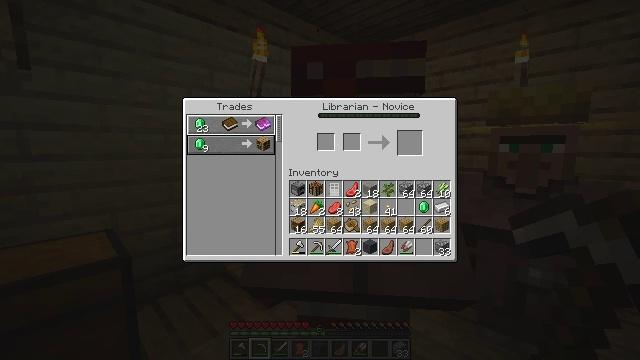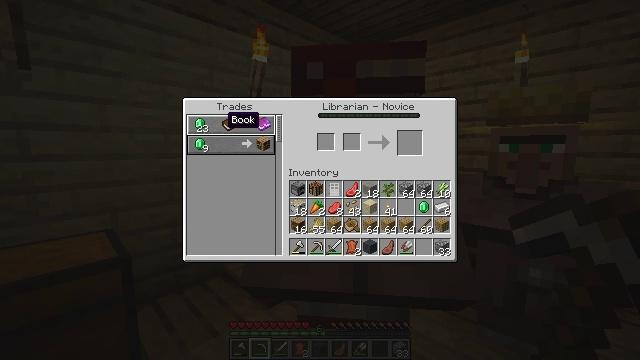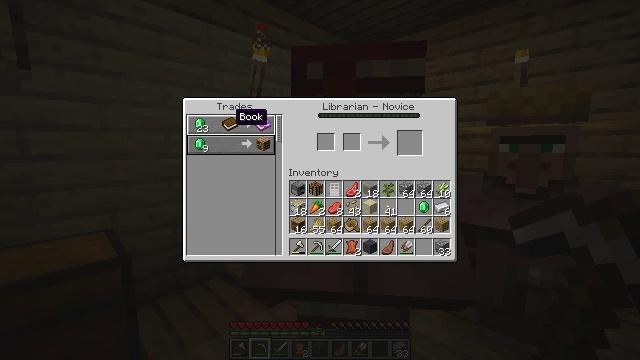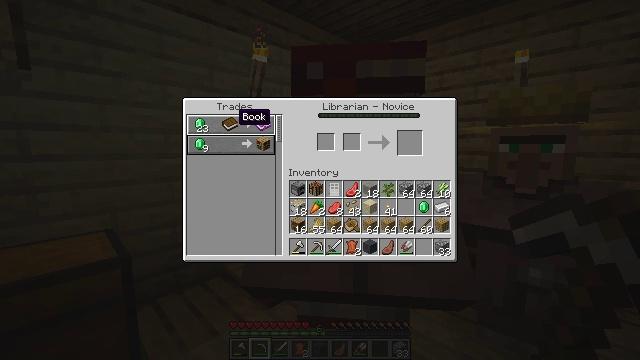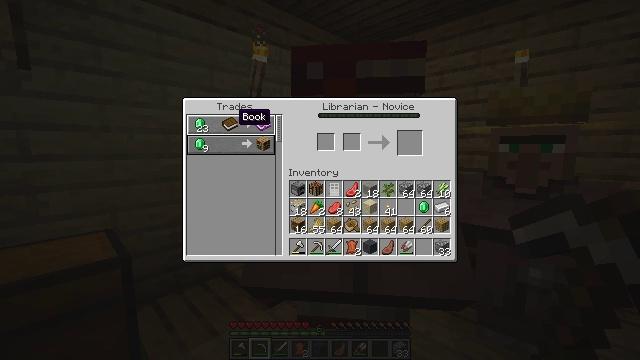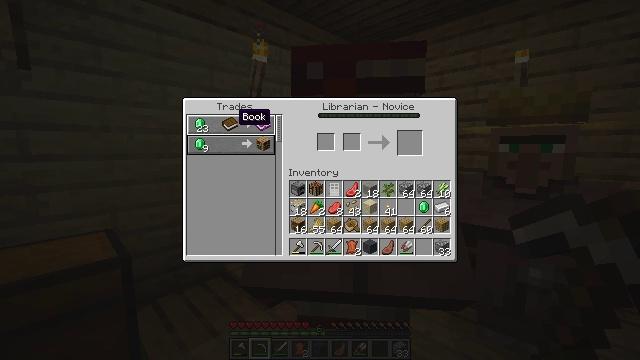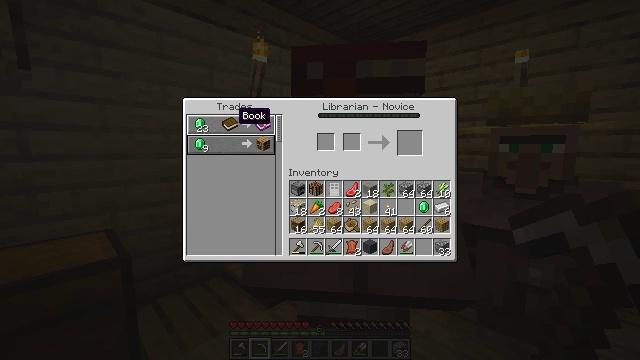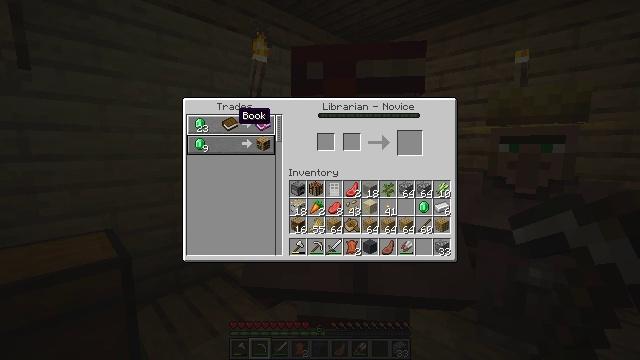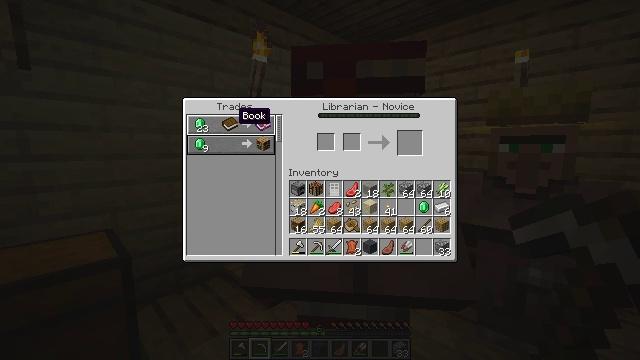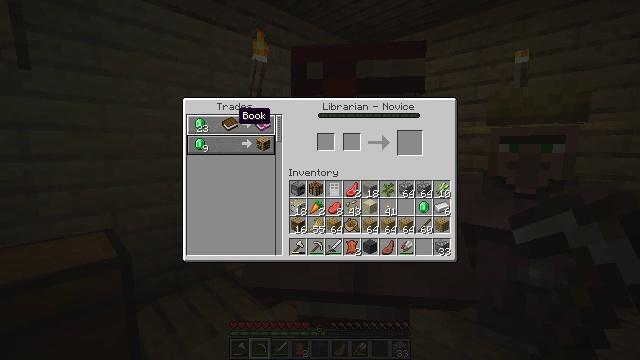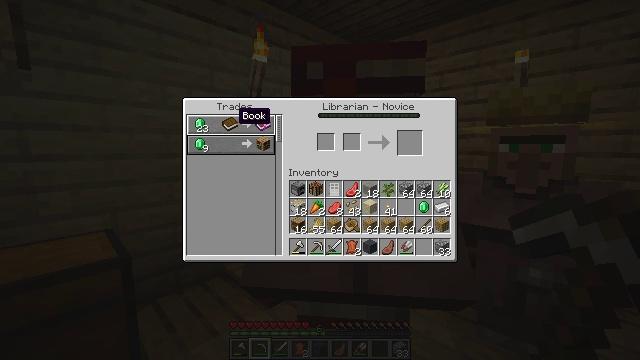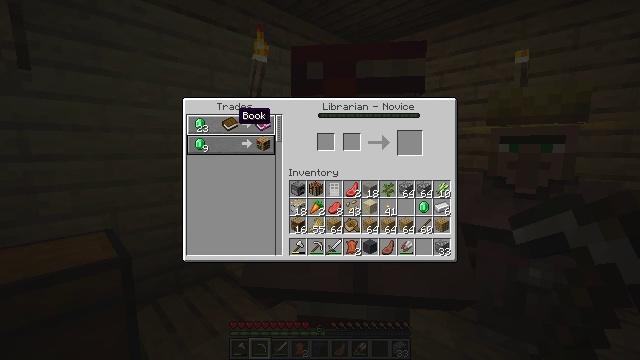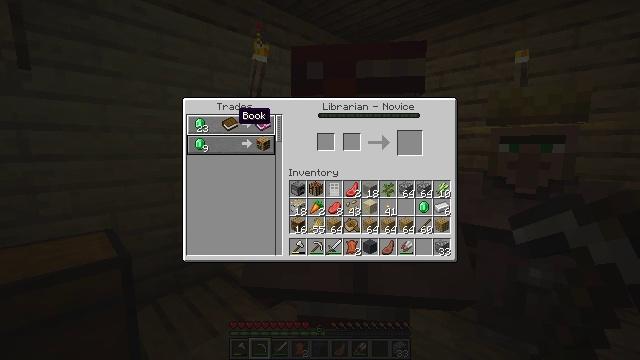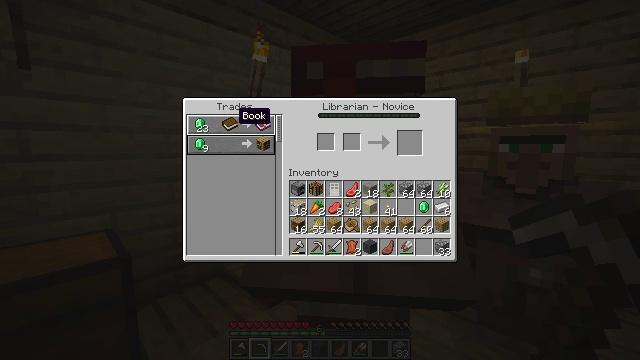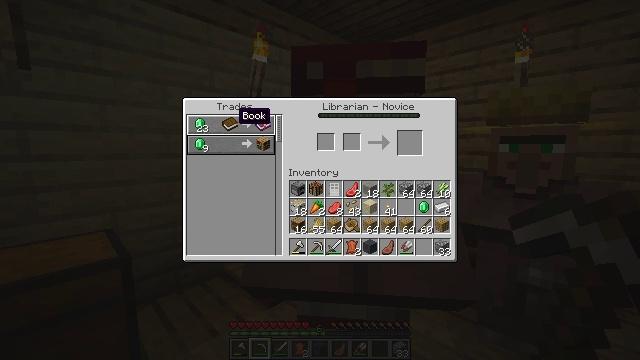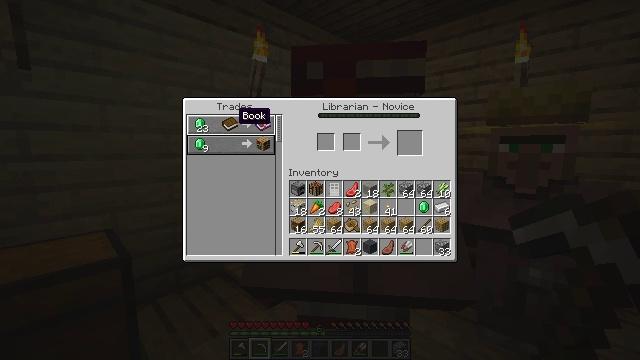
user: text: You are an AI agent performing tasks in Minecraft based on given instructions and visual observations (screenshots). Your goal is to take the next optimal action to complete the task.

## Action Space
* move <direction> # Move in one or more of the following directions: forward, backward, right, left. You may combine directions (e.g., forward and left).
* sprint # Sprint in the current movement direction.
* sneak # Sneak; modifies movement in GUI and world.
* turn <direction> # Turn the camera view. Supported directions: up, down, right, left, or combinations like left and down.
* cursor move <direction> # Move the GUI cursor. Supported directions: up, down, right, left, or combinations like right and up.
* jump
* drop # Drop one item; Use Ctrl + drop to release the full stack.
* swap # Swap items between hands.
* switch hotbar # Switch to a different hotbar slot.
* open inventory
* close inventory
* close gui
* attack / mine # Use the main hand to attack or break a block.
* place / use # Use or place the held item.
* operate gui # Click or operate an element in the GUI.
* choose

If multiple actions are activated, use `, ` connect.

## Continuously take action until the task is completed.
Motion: motion action
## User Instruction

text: Create sugar from sugarcane.
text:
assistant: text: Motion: cursor move right
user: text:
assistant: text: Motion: cursor move right
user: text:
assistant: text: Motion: no_op
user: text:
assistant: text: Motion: no_op
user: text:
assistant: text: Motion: no_op
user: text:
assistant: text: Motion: no_op
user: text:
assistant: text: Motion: no_op
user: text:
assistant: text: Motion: no_op
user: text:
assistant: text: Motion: no_op
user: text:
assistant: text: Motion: no_op
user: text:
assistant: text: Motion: no_op
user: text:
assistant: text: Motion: no_op
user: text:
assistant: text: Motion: no_op
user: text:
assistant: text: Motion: no_op
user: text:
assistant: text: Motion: no_op
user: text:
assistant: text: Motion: no_op
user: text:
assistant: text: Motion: no_op
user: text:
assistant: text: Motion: no_op
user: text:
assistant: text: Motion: no_op
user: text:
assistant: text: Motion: no_op
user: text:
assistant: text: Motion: no_op
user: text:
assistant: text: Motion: no_op
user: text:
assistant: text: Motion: no_op
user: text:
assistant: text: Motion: cursor move right
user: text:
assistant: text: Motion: no_op
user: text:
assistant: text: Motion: cursor move right
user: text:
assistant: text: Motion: no_op
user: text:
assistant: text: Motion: no_op
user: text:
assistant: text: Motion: no_op
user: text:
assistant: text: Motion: no_op